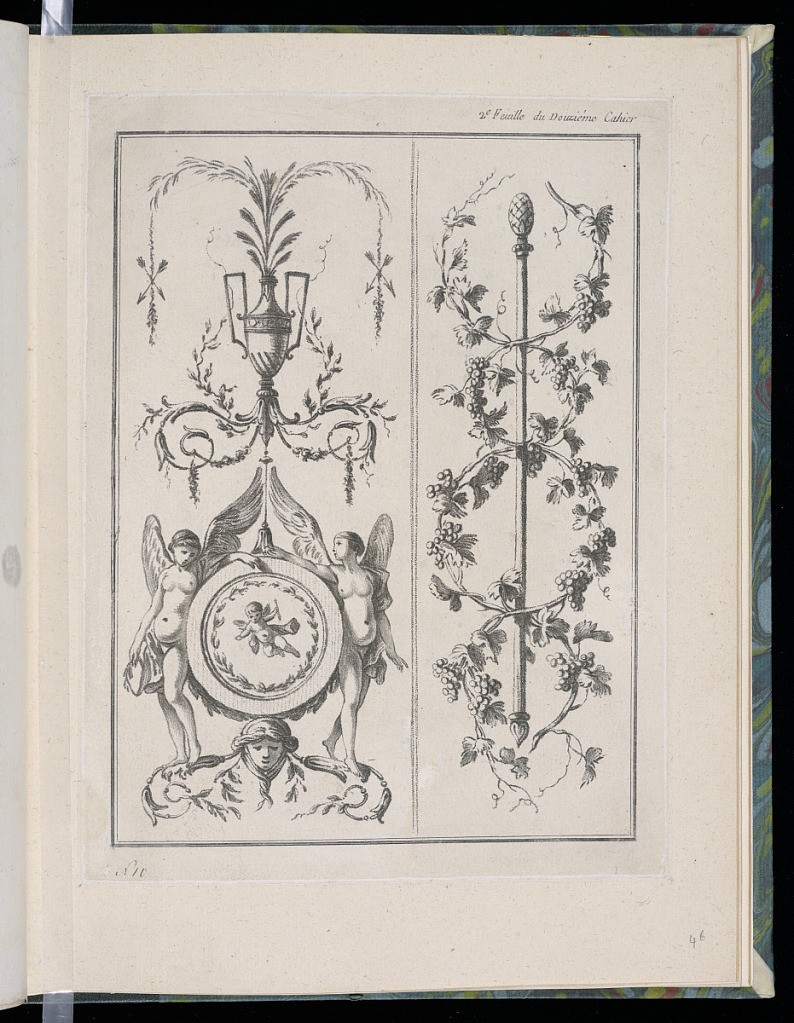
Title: Two Ornament Panel Designs
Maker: Jean-Baptiste Huet, French, 1745 – 1811
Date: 1776–89
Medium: Crayon manner etching on paper
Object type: Print
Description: Two vertical arabesque ornament panel designs featuring grapes and vine leaves, a vase, festoons of leaves, foliate branches, winged female figures, a roundel with a flying putto, scrolling leaves (rinceaux), arrows, and a mask (mascaron). The plate is numbered.